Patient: sex F, age 68
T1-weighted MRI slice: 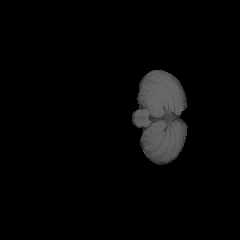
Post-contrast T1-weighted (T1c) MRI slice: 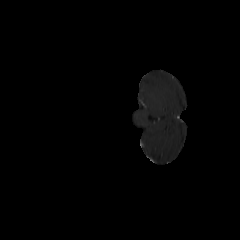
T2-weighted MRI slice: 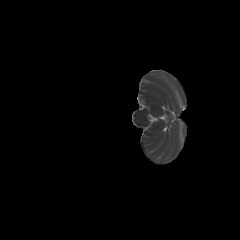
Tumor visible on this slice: no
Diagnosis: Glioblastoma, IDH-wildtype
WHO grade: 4